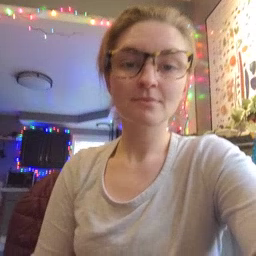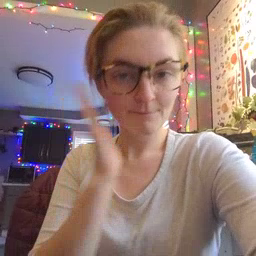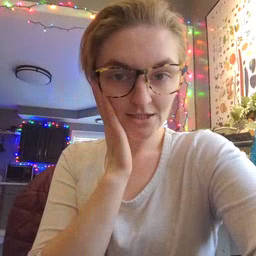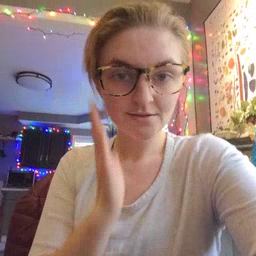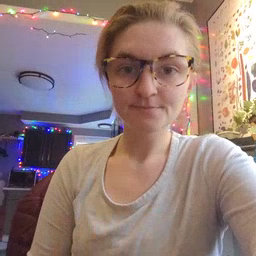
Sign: bed